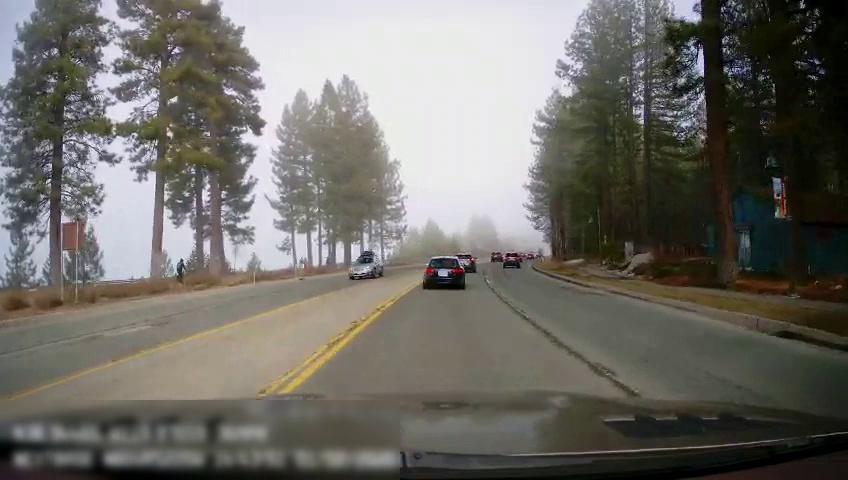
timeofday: Day
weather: Sunny
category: Drivable Space
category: Vehicles | Car
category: Vehicles | Car
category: Vehicles | Car
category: Bicycles
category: Vehicles | SUV
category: Vehicles | Car
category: Lanes | Opposite Lane
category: Lanes | Current Lane
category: Lanes | Current Lane